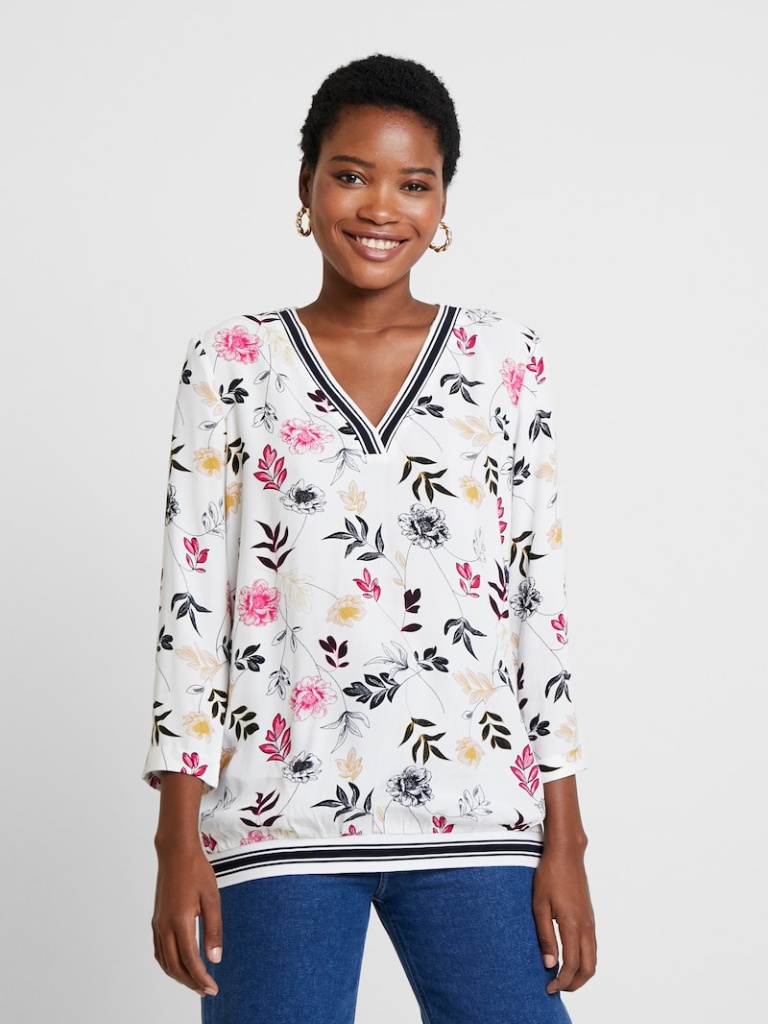
cotton relaxed a long-sleeved with the sleeves down hip length Untucked v-neck tunic